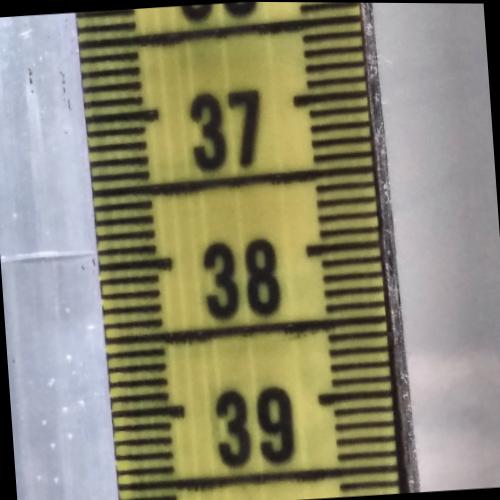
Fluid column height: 37.9 cm